Question: My values get it from database (mysql).
If in text field, there will be like this :
'txtMID.setText("" + rs.getString("menu_id"));'
Are in combo box like this?
'cmbMCat.setSelectedItem("" + rs.getString("menu_cat"));'
How about ? I think that use . But I don't get .
My radio button set in the end of coding : 'private String type;'
and here the button :
'''
private void rbMFoodActionPerformed(java.awt.event.ActionEvent evt) {
// TODO add your handling code here:
showCategory();
type = "Food";
}
private void rbMDrinkActionPerformed(java.awt.event.ActionEvent evt) {
// TODO add your handling code here:
showCategory();
type = "Drink";
'''
And this my 'showCategory();'
'''
private void showCategory() {
try {
cmbMCat.removeAllItems();
Statement stmt;
stmt = con.createStatement();
if (rbMFood.isSelected()) {
ResultSet rs = stmt.executeQuery("SELECT * FROM menu_cat WHERE type_id = 'TY02'");
while (rs.next()) {
cmbMCat.addItem(rs.getString("menu_cat"));
}
} else {
ResultSet rs = stmt.executeQuery("SELECT * FROM menu_cat WHERE type_id = 'TY01'");
while (rs.next()) {
cmbMCat.addItem(rs.getString("menu_cat"));
}
}
} catch (Exception e) {
}
'''

Please, I really need your help T__T Ask if my question make you confused because my bad english.
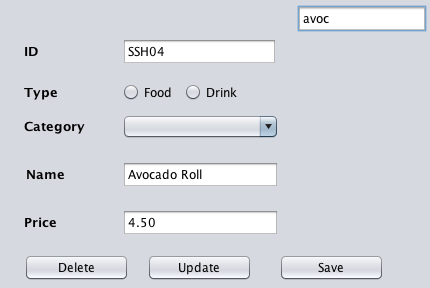
Answer: Hi First of all your question is not clear. The below suggestions are of based on my understanding of your question.On loading of your application you want to initializing you UI components based on the data coming form database(mysql).So you will get one field like true or false about that radio button from database
'''
if(true)
rbmFood.setSelected(true);
else
rbmDrink.setSelected(true);
'''